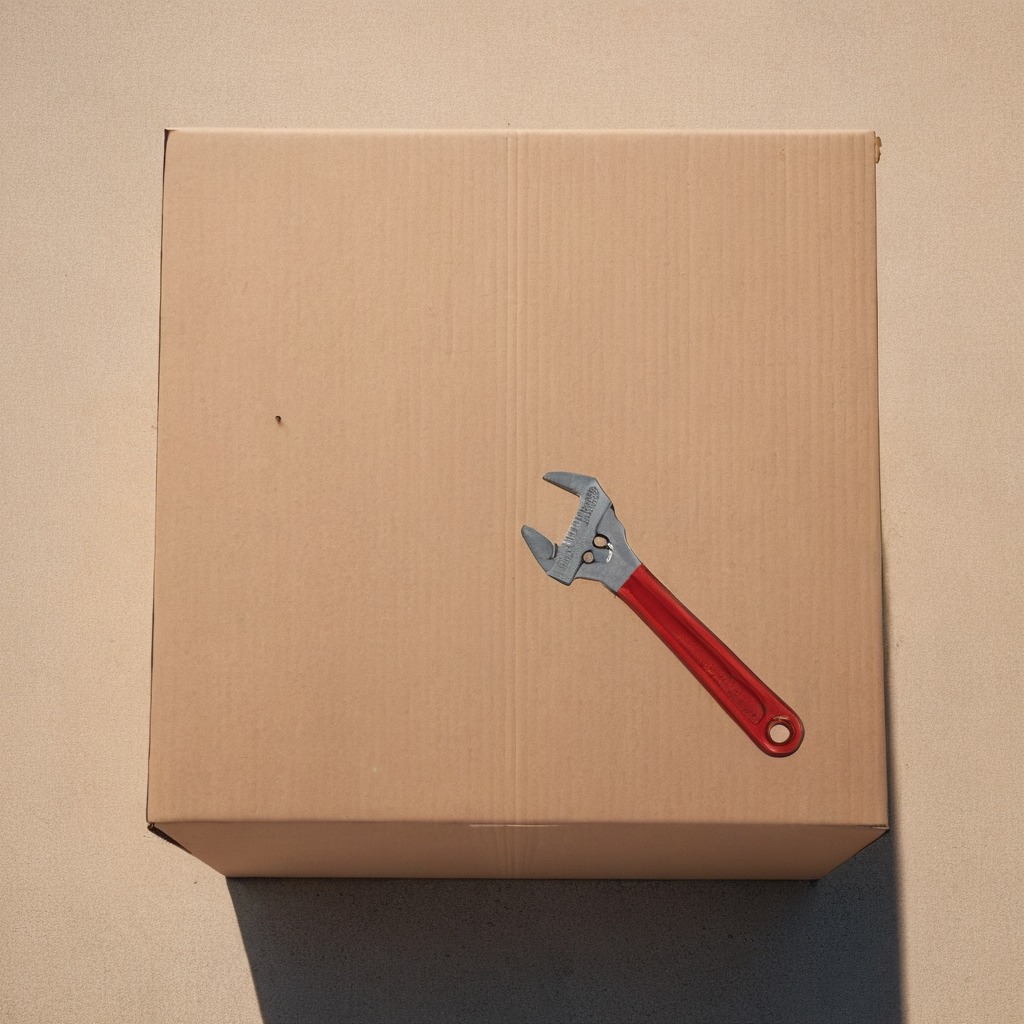
An wrench is lying on the cardboard box surface.